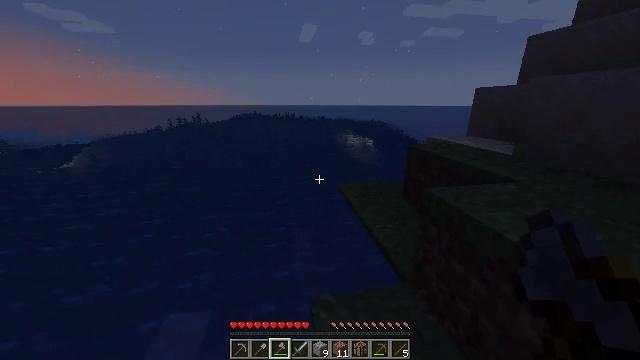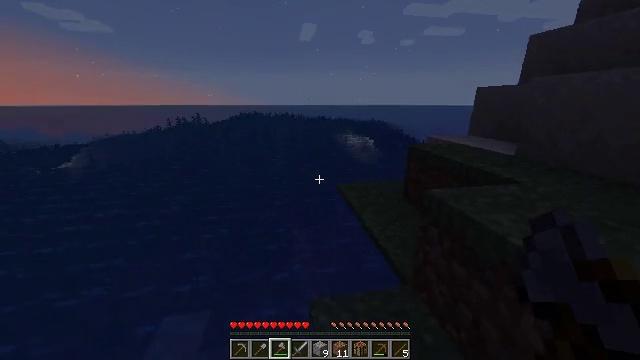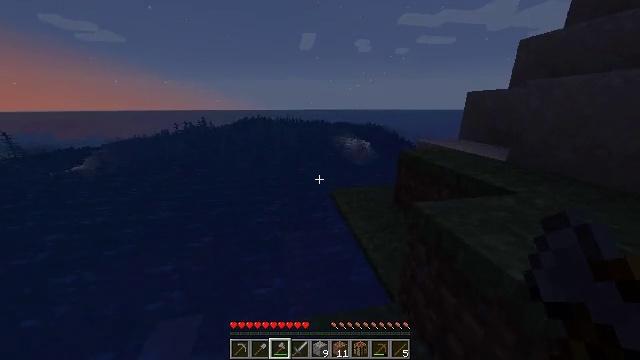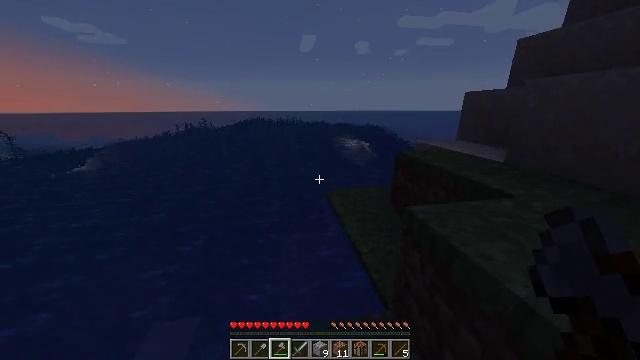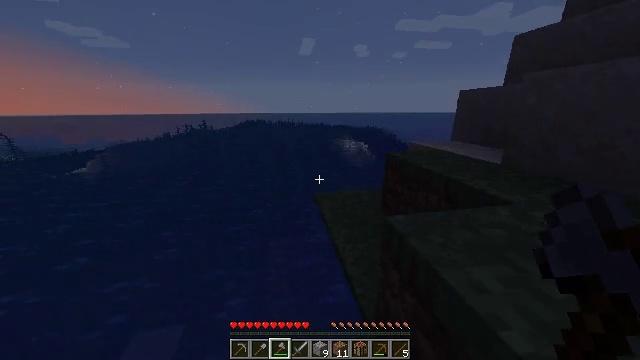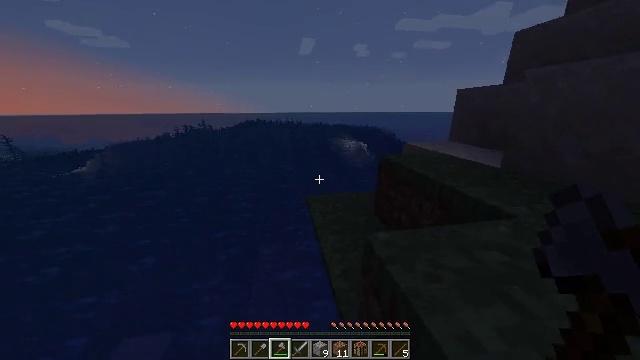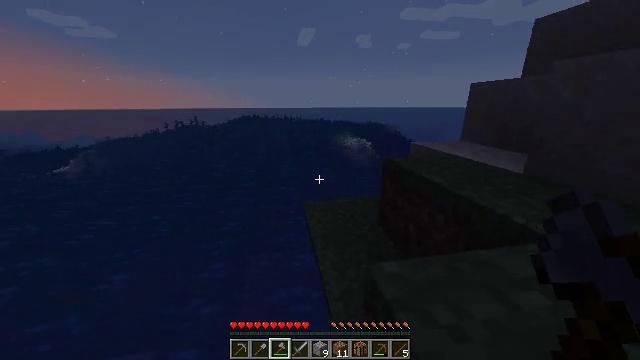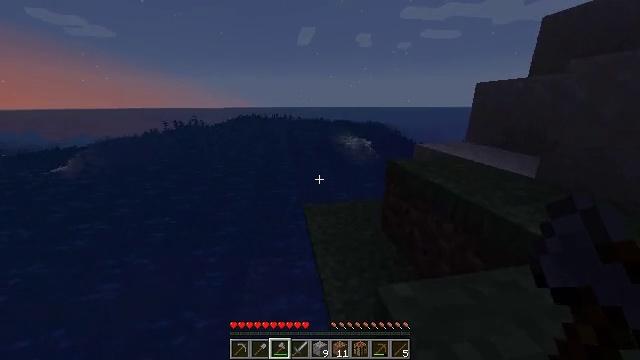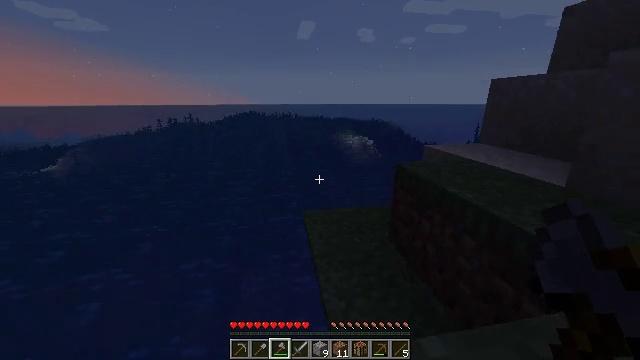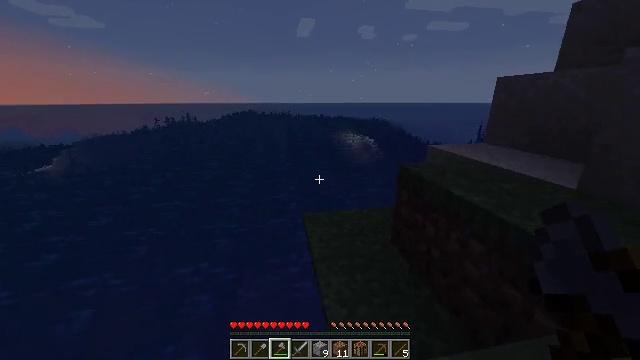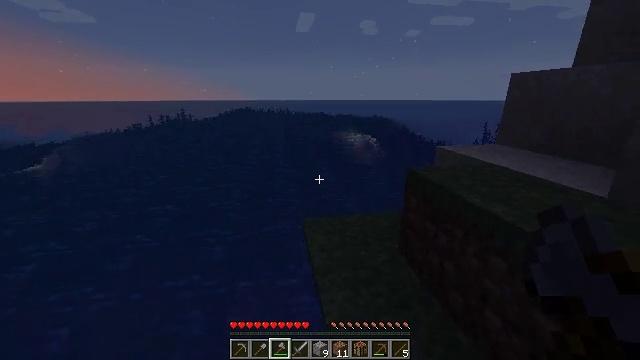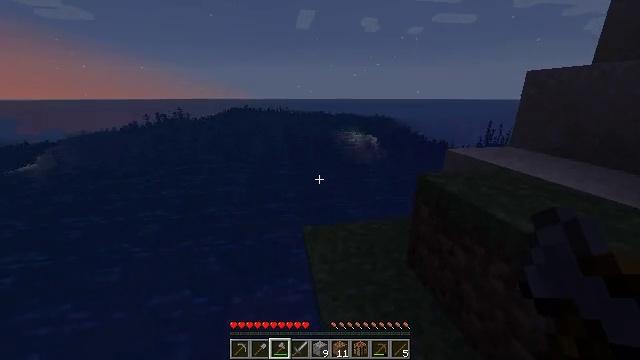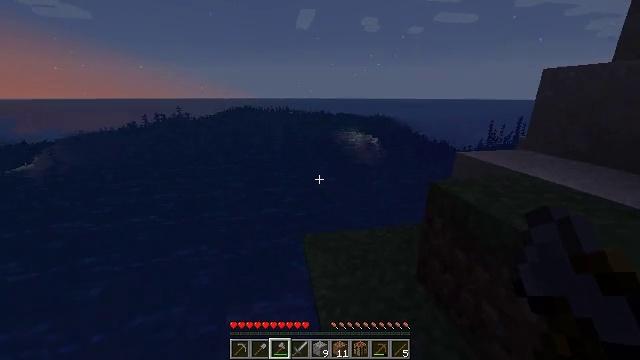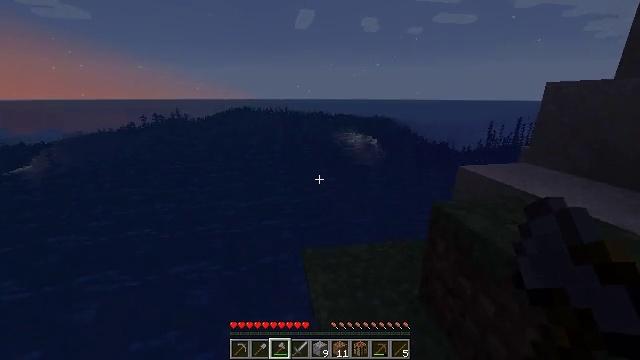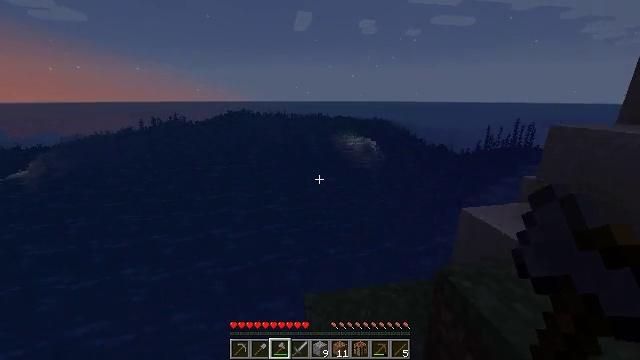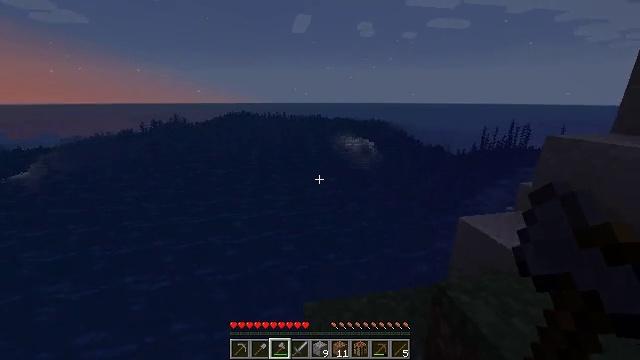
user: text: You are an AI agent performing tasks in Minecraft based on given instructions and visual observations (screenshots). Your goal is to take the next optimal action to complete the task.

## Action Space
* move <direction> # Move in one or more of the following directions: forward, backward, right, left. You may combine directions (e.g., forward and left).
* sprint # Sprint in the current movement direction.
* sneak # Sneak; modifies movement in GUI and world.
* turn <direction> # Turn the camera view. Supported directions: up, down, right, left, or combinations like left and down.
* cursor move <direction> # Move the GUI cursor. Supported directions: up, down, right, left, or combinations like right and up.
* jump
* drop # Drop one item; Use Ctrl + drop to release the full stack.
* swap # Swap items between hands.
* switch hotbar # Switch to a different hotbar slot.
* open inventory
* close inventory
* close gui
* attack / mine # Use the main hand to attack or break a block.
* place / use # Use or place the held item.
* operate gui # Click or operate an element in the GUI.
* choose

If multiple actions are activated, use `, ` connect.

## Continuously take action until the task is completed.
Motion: motion action
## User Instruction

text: Catch and kill the tropical fish.
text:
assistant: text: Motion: move forward and move right, sprint
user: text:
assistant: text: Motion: move forward and move right, sprint
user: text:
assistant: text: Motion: move forward and move right, sprint
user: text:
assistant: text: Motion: move forward and move right, sprint
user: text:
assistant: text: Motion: move forward and move right, sprint
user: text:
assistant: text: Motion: move forward and move right, sprint
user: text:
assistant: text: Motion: move forward and move right, sprint
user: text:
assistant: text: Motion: move forward and move right, sprint
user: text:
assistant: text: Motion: move forward and move right, sprint
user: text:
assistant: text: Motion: move forward and move right, sprint
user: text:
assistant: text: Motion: move forward, sprint
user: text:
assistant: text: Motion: move forward, sprint
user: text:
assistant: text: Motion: move forward, sprint, jump
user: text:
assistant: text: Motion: move forward, sprint, jump
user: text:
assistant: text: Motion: move forward, sprint, jump
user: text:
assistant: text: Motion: move forward, sprint, jump
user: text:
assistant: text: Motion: move forward and move right, sprint
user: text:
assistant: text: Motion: move forward and move right, sprint
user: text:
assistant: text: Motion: move forward and move right, sprint
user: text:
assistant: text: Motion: move forward and move right, sprint
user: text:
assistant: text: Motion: move forward and move right, sprint
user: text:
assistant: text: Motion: move forward and move right, sprint
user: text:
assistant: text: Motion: move forward and move right, sprint
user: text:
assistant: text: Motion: move forward and move right, sprint
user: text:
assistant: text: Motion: move forward and move right, sprint
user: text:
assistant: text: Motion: move forward and move right, sprint
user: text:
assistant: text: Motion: move forward, sprint
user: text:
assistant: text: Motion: move forward, sprint
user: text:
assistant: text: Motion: move forward, sprint
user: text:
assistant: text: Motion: move forward, sprint, turn right, jump